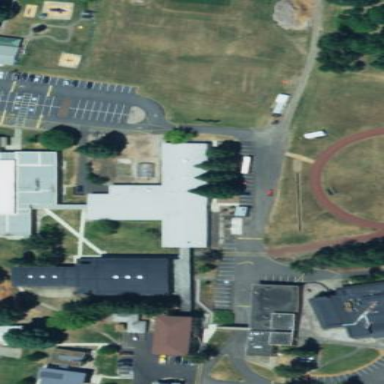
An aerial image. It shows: School building.